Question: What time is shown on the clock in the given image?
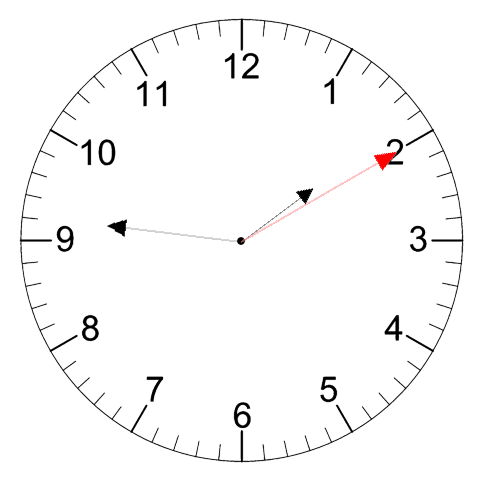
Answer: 01:46:10